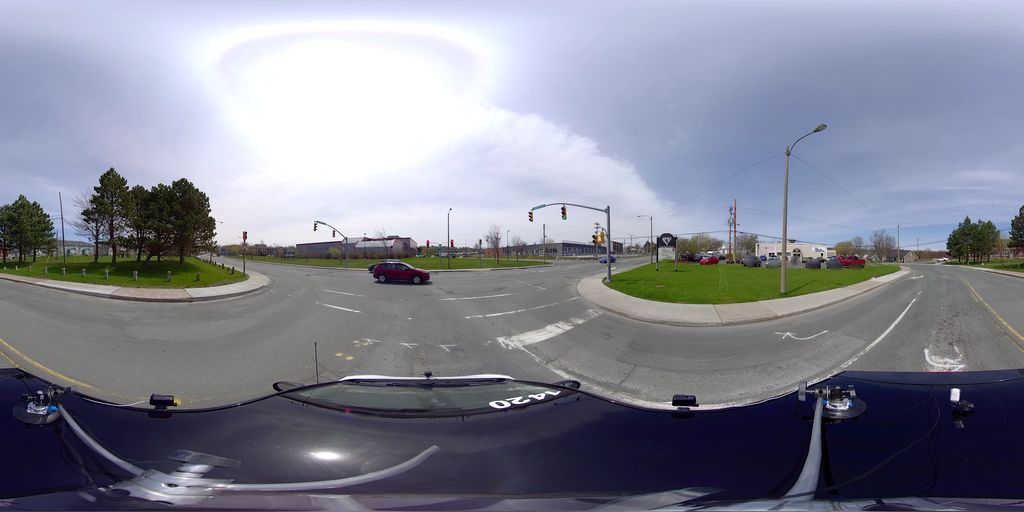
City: st_johns